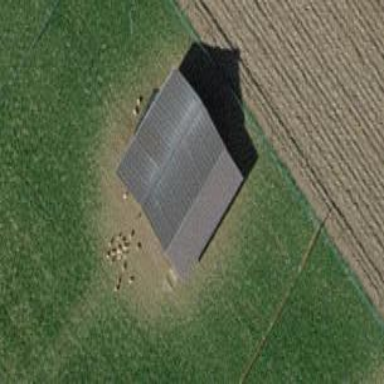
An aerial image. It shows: Shed building.